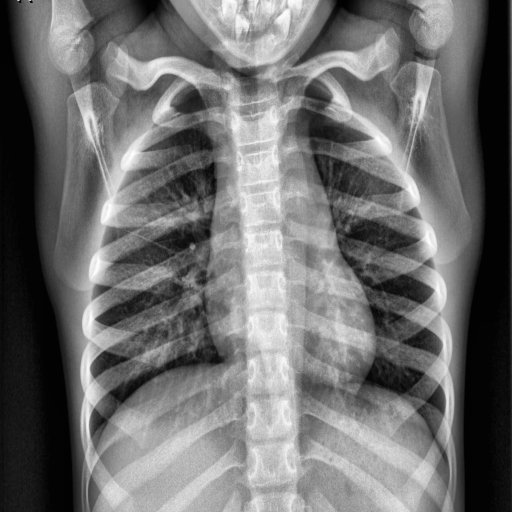
Finding: NORMAL